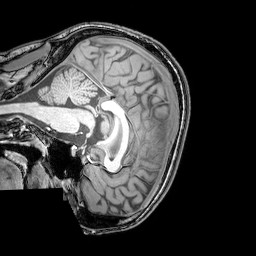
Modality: T1w
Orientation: sagittal
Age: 25
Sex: male
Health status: healthy
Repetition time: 0.081 s
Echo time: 0.037 s